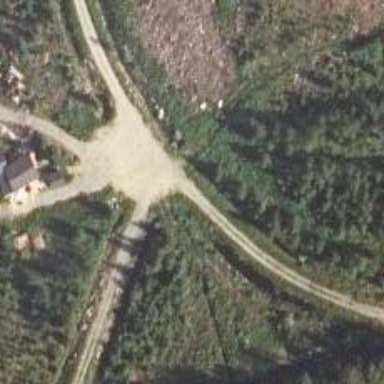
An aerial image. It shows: Simple road.